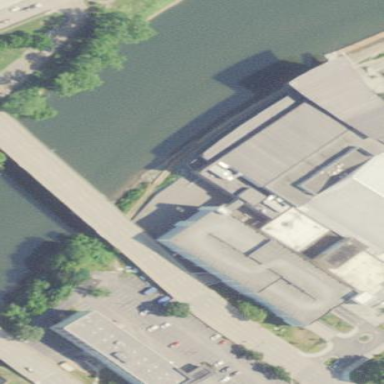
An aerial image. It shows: Man-made bridge.